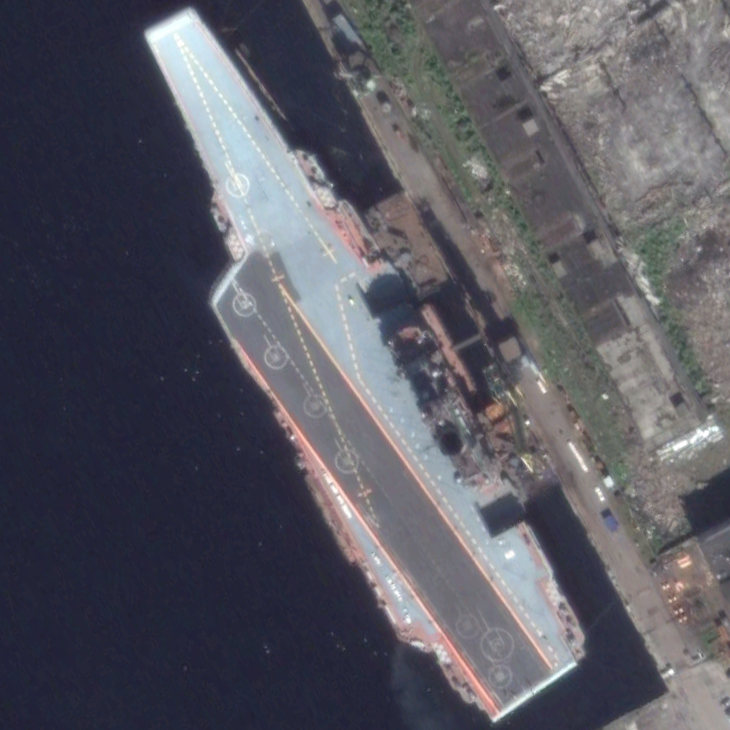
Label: Kuznetsov-class_aircraft_carrier